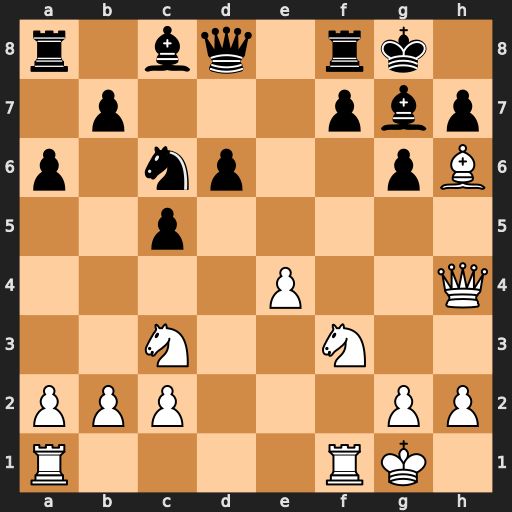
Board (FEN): r1bq1rk1/1p3pbp/p1np2pB/2p5/4P2Q/2N2N2/PPP3PP/R4RK1
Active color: w
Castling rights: -
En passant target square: -
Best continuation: Ng5 f6 Bxg7